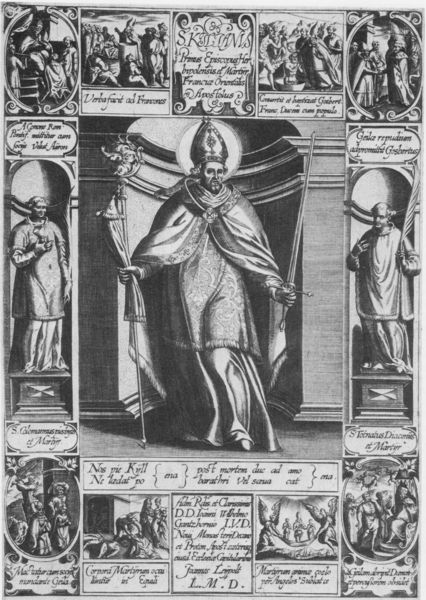
Titel: S. KILIANVS Primus Episcopus Herbipolensis
Künstler: Johannes Leypolt
Standort: Wolfenbüttel
Institution: Herzog August Bibliothek
Schlagwörter: feder, fuß, mann, schatten, umhang, weiß, menschen, grau, hut, licht, mitte, männer, schwarz, szene, zeichnung, bart, mütze, architektur, geschichte, rahmen, sockel, stehen, bild, kirche, figur, geistlicher, gewand, mantel, blatt, brosche, krone, oval, rund, skulptur, schrift, bilder, stab, fahne, grafik, graphik, pilaster, figuren, bischof, kaiser, könig, papst, tafel, inschrift, podest, collage, foto, nische, medaillon, glaube, rechteck, religion, druck, druckgraphik, schwarzweiss, schraffur, radierung, stich, seite, illustration, schwert, text, degen, allegorie, münster, kapitelle, prister, heiligenschein, seiten, gesims, skulpturen, pfarrer, statuen, chwarz, nimbus, mittelalter, religiös, heiliger, mitra, mönche, tiara, sammlung, konche, heilige, heilig, kupferstich, szenen, texte, englisch, ornat, zepter, alegorie, nischen, mehr, kriche, inschriften, latein, podeste, medaillons, tafeln, seriendruck, sankt, bischoffstab, manipel, nisch, pluviale, poste, attribute, bischofsmütze, bischoff, hilige, pabst, geweiht, schutzpatron, erklürung, heiligenschein#, kilian, bischoffsmütze, samm.ung, mitra#